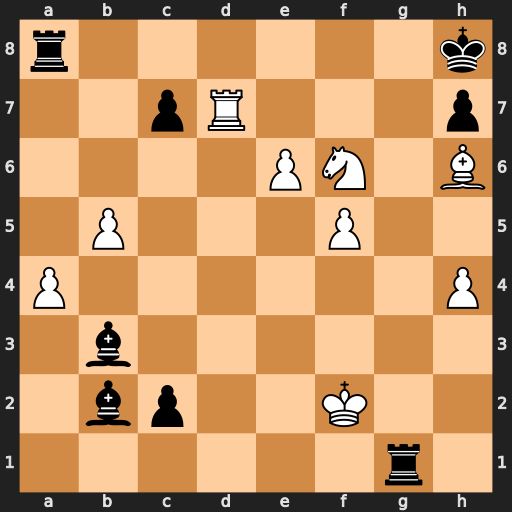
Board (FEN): r6k/2pR3p/4PN1B/1P3P2/P6P/1b6/1bp2K2/6r1
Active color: w
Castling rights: -
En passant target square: -
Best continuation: Rxh7#